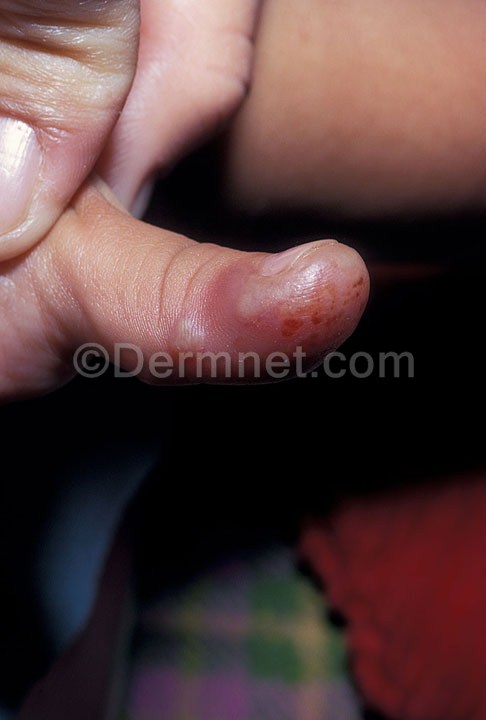
Disease: Warts Molluscum and other Viral Infections